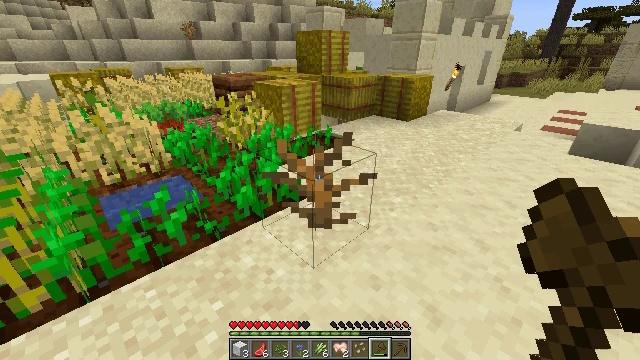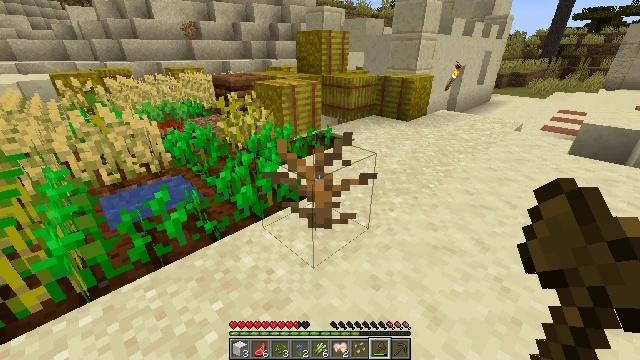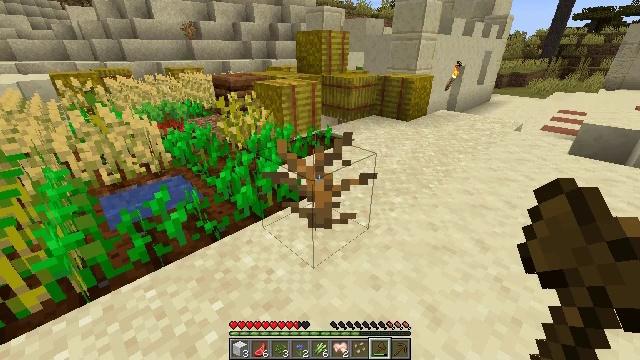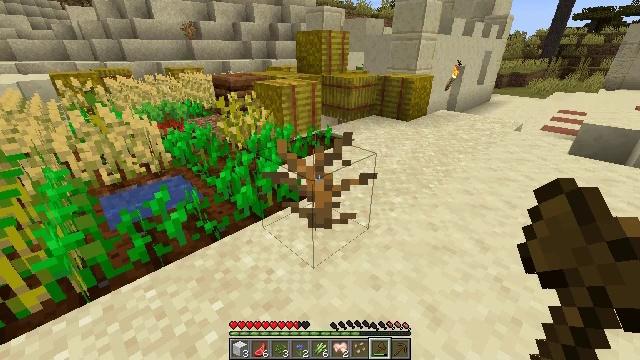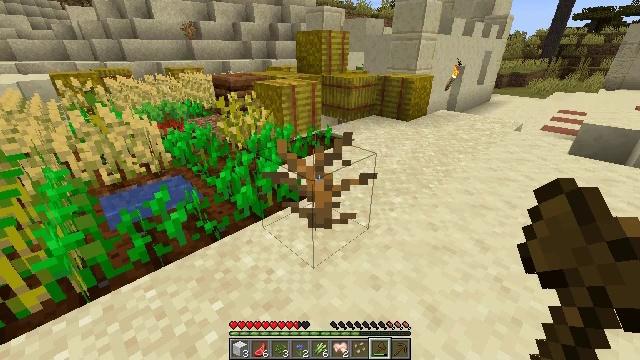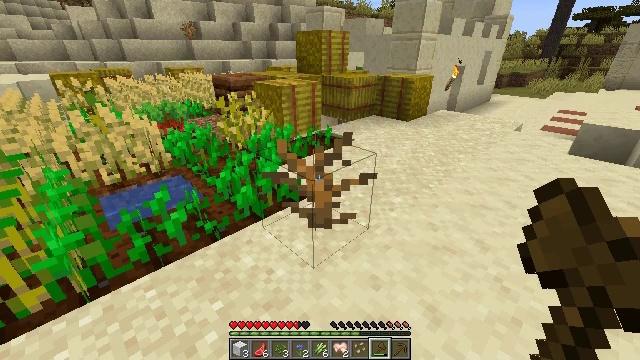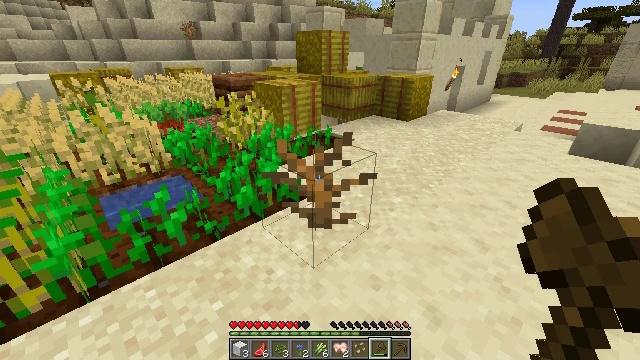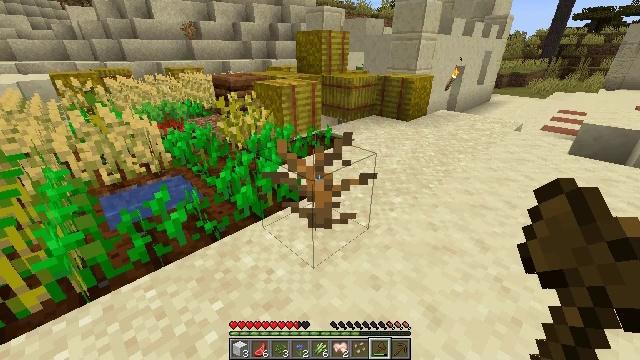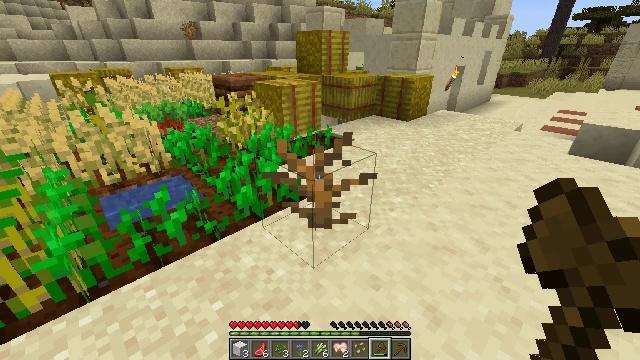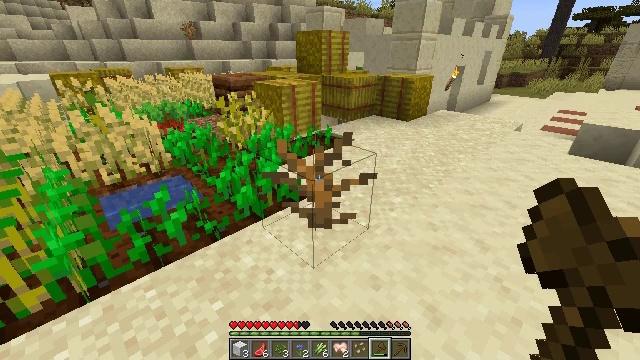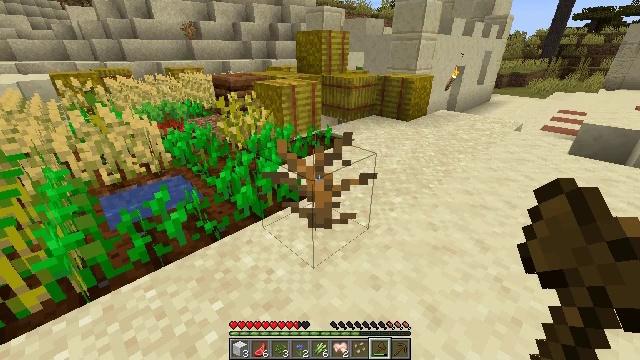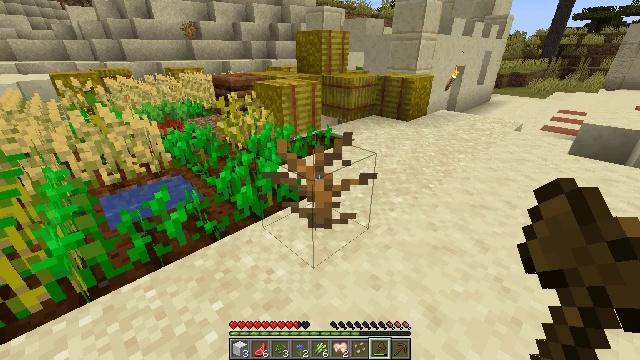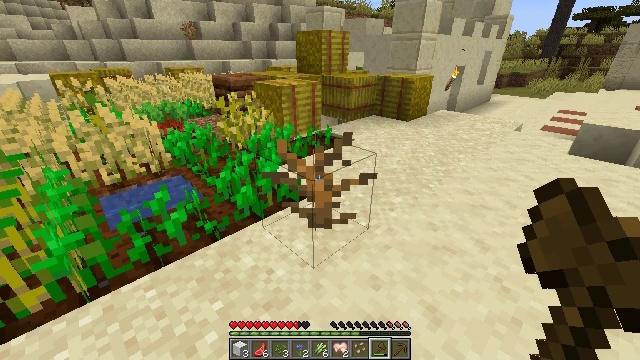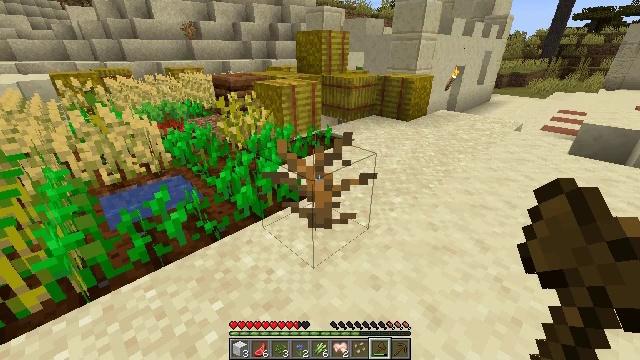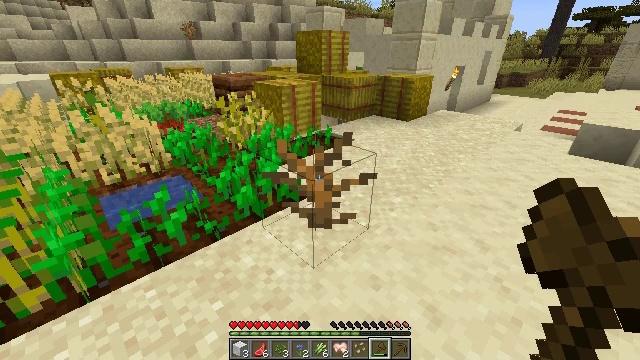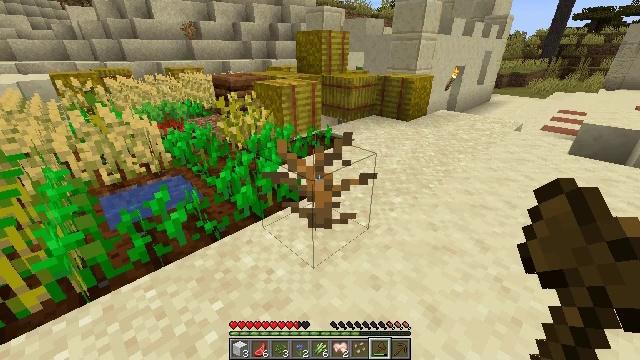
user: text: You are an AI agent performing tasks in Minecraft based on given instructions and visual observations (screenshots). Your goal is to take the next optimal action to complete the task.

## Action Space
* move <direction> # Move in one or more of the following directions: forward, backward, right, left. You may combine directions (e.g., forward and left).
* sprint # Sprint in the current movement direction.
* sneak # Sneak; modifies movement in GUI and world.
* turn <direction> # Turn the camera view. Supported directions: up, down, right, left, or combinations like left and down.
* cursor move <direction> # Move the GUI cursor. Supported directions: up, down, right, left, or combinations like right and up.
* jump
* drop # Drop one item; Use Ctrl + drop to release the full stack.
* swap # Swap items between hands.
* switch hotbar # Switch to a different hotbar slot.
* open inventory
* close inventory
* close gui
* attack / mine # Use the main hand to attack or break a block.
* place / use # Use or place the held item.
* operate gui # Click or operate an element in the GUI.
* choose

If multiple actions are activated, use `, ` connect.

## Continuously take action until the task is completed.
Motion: motion action
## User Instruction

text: Collect the dead bush from dry areas.
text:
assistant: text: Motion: no_op
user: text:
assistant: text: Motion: no_op
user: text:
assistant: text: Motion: no_op
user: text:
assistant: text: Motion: no_op
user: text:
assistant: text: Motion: no_op
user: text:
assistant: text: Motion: no_op
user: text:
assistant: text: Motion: no_op
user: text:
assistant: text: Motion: no_op
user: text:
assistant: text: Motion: no_op
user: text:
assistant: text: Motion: no_op
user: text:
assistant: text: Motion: no_op
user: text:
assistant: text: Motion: no_op
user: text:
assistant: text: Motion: no_op
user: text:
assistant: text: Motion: no_op
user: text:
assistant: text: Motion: no_op
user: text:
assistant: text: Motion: no_op
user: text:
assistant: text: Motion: no_op
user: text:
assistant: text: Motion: no_op
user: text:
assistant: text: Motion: no_op
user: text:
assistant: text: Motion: no_op
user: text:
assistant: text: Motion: no_op
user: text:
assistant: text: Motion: no_op
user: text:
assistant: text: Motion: no_op
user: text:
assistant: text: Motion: no_op
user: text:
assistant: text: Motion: no_op
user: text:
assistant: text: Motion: no_op
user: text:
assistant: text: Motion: no_op
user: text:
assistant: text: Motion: no_op
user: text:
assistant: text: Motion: no_op
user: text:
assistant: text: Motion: no_op